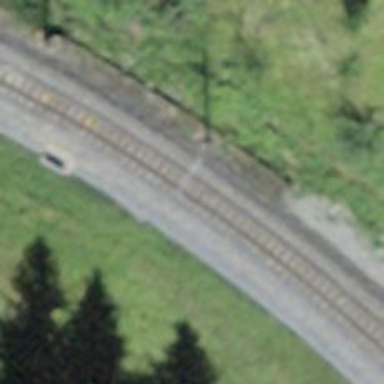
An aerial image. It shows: Railway signal.